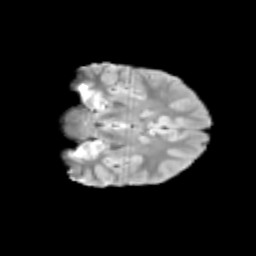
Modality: T2w
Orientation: coronal
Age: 13
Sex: male
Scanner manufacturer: siemens
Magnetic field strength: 3 T
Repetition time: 3.8 s
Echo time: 0.07 s